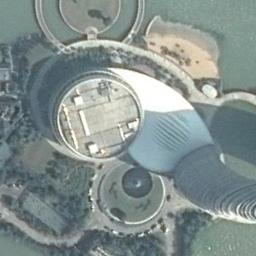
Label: palace